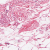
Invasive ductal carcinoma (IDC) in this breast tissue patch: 0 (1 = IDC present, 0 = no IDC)